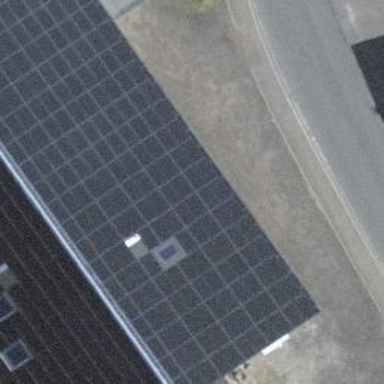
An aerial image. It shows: Solar power generator.